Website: lowes
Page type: added-to-cart
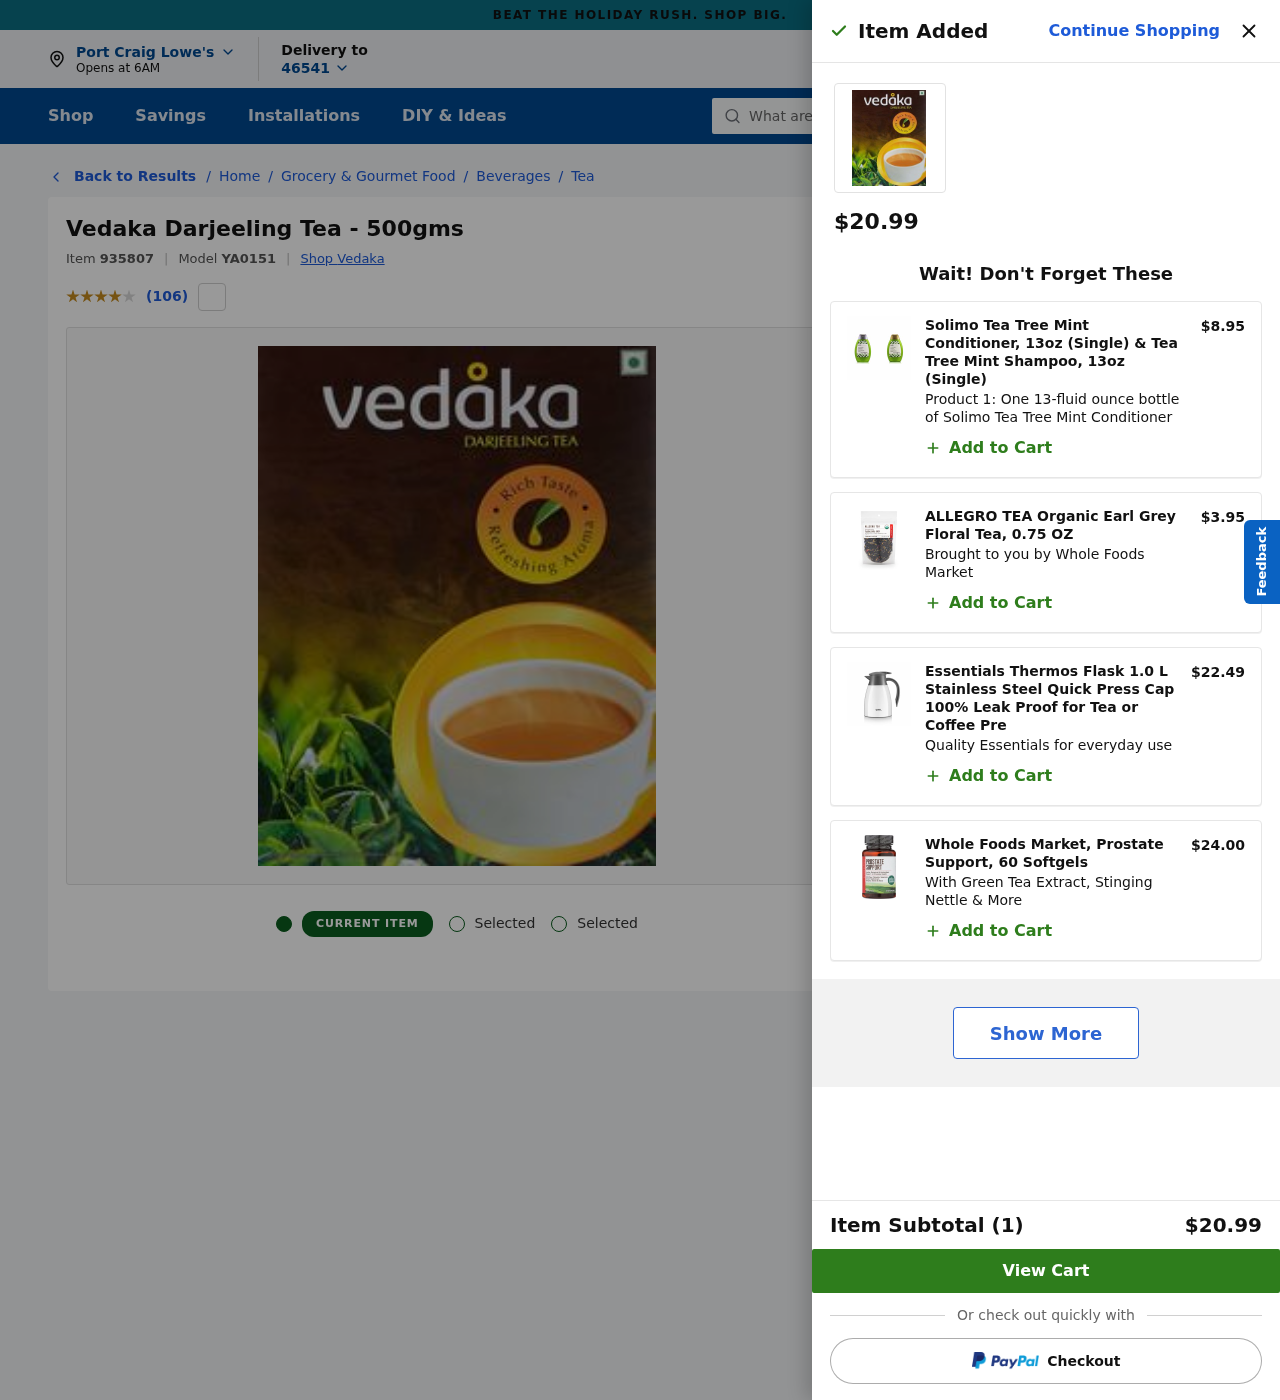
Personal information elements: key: PII_CITY
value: Port Craig
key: PII_POSTCODE
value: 46541
Product elements: key: PRODUCT1_BRAND
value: Vedaka
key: PRODUCT1_BREADCRUMB
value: Home
Grocery & Gourmet Food
Beverages
Tea
Black Tea
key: PRODUCT1_NAME
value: Vedaka Darjeeling Tea - 500gms
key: PRODUCT1_NUM_RATINGS
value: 106
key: PRODUCT1_PRICE
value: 20.99
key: PRODUCT1_RATING
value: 4.3
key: PRODUCT2_DESC
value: Product 1: One 13-fluid ounce bottle of Solimo Tea Tree Mint Conditioner
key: PRODUCT2_NAME
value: Solimo Tea Tree Mint Conditioner, 13oz (Single) & Tea Tree Mint Shampoo, 13oz (Single)
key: PRODUCT2_PRICE
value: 8.95
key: PRODUCT3_DESC
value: Brought to you by Whole Foods Market
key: PRODUCT3_NAME
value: ALLEGRO TEA Organic Earl Grey Floral Tea, 0.75 OZ
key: PRODUCT3_PRICE
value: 3.95
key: PRODUCT4_DESC
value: Quality Essentials for everyday use
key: PRODUCT4_NAME
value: Essentials Thermos Flask 1.0 L Stainless Steel Quick Press Cap 100% Leak Proof for Tea or Coffee Pre
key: PRODUCT4_PRICE
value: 22.49
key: PRODUCT5_DESC
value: With Green Tea Extract, Stinging Nettle & More
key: PRODUCT5_NAME
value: Whole Foods Market, Prostate Support, 60 Softgels
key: PRODUCT5_PRICE
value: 24
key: PRODUCT1_ITEM_ID
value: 935807
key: PRODUCT1_MODEL_ID
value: YA0151
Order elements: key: ORDER_NUM_ITEMS
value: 1
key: ORDER_SUBTOTAL
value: $20.99
Search elements: key: HEADER_SEARCH
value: What are you looking for?